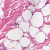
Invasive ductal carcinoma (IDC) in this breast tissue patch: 0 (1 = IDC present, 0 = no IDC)